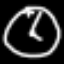
Label: clock